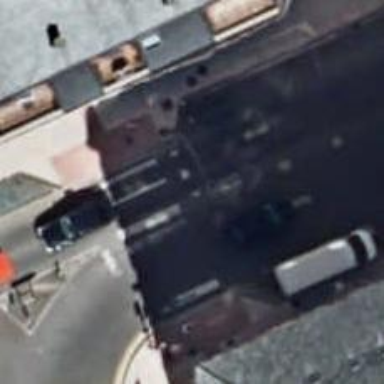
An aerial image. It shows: Road with traffic signals at the crossing.